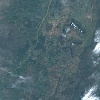
Label: land